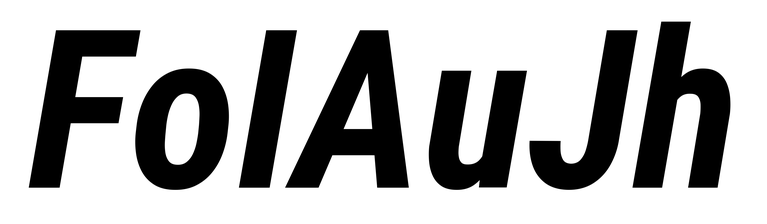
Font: Roboto-Italic_Condensed_Bold_Italic